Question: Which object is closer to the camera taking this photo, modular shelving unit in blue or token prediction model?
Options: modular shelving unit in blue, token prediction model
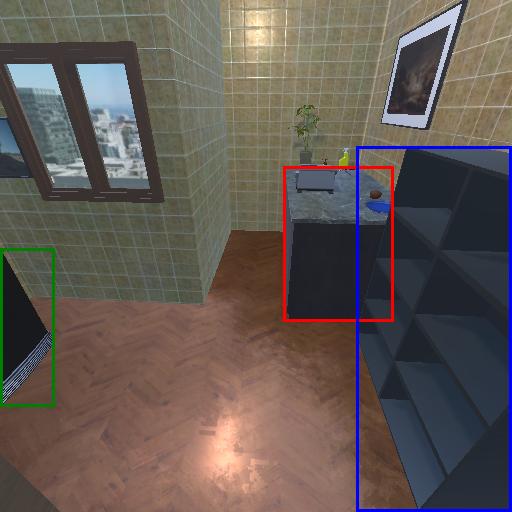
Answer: modular shelving unit in blue